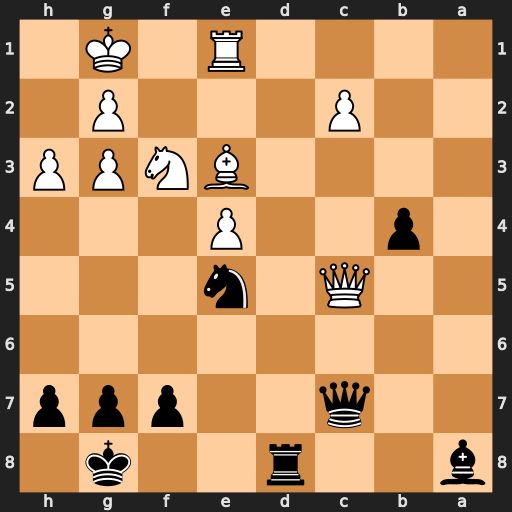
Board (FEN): b2r2k1/2q2ppp/8/2Q1n3/1p2P3/4BNPP/2P3P1/4R1K1
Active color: b
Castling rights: -
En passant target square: -
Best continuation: Nxf3+ Kf2 Qxc5